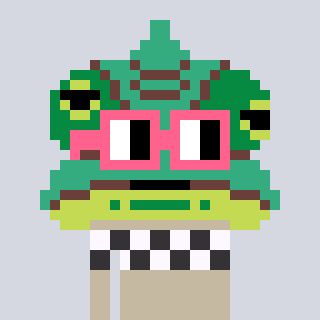
a pixel art character with square pink glasses, a chameleon-shaped head and a bege-colored body on a cool background